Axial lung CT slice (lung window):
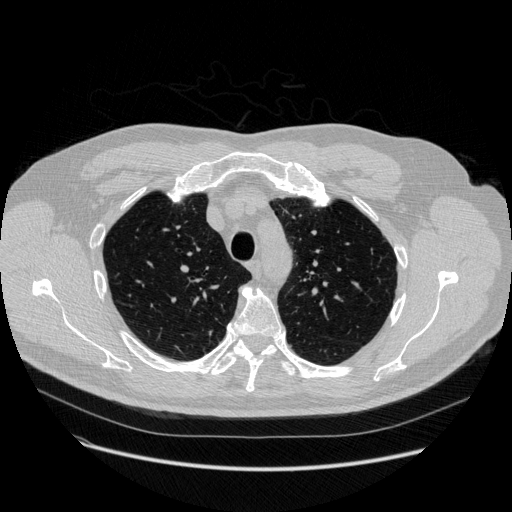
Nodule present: no